Field crop: tomato
Growth stage: 1
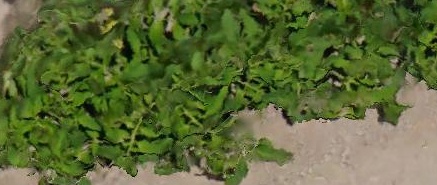
Species: tomato